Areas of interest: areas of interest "Park and greenspace"
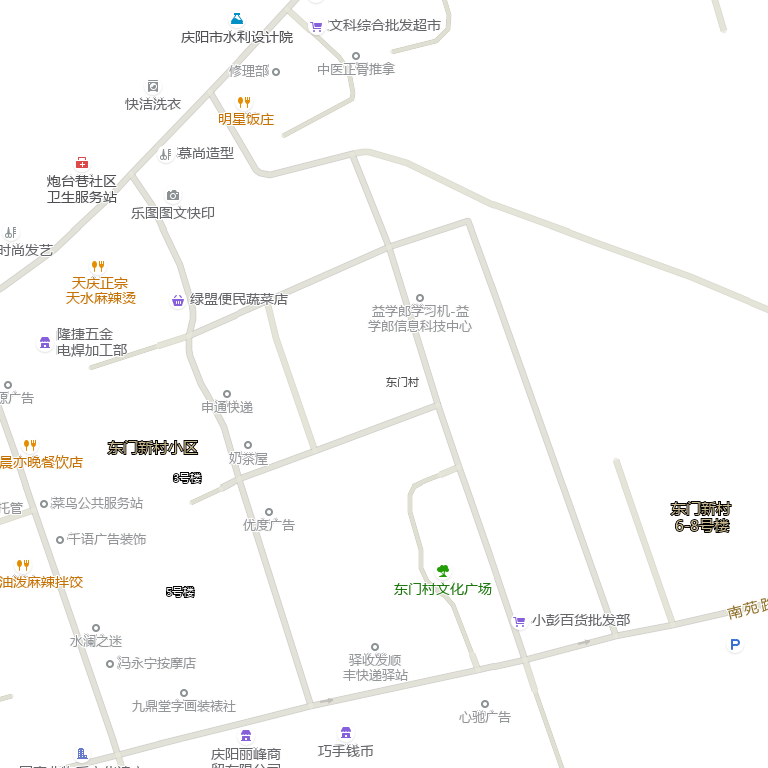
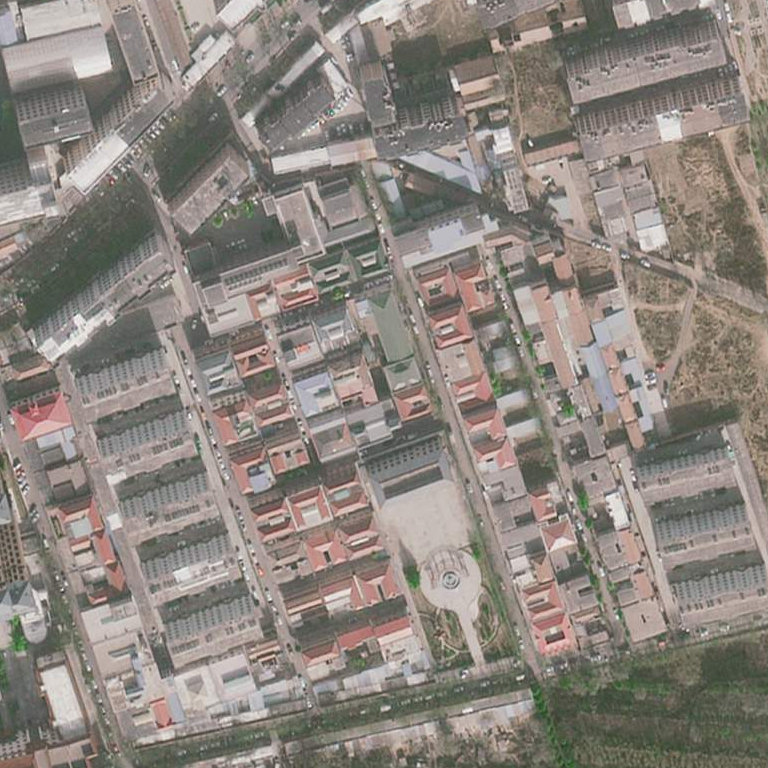